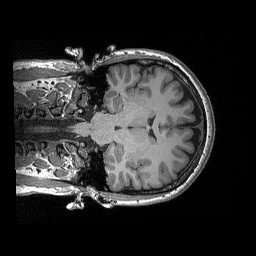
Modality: T1w
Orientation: coronal
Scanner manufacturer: siemens
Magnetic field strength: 3 T
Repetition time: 2.3 s
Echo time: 0.00298 s